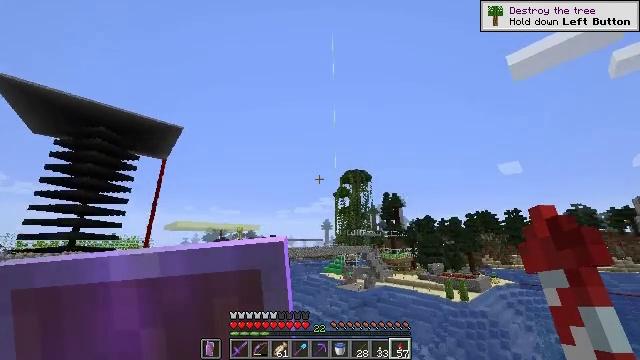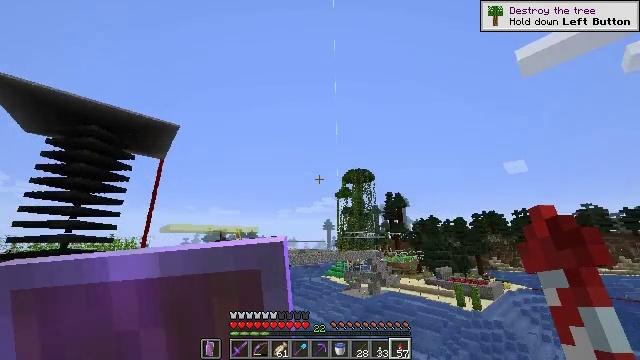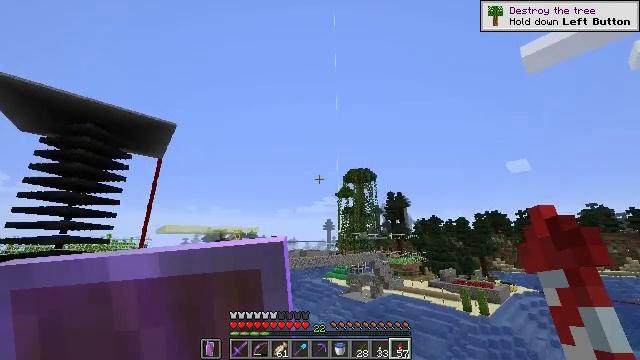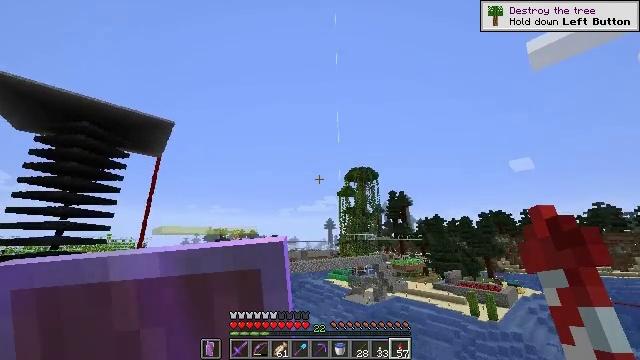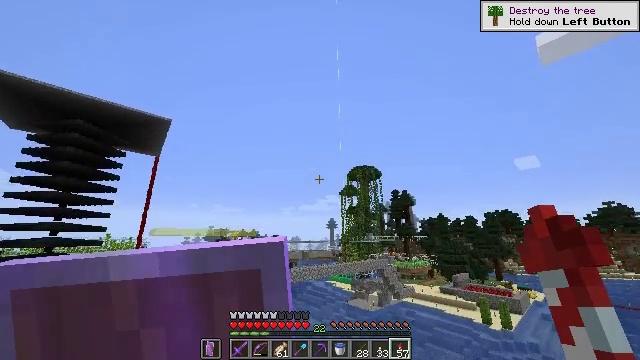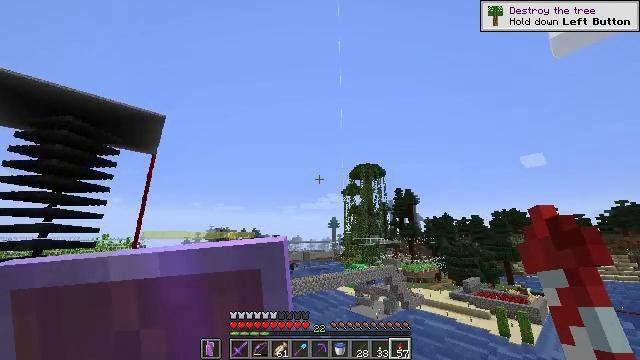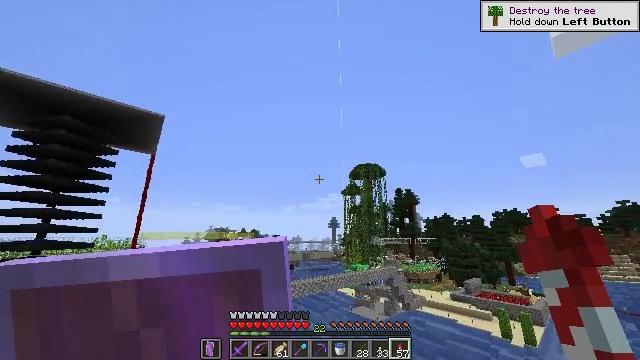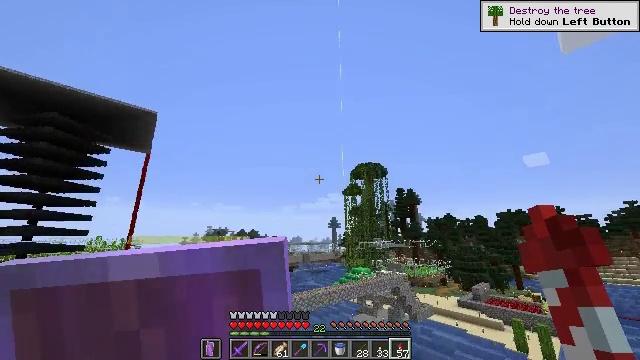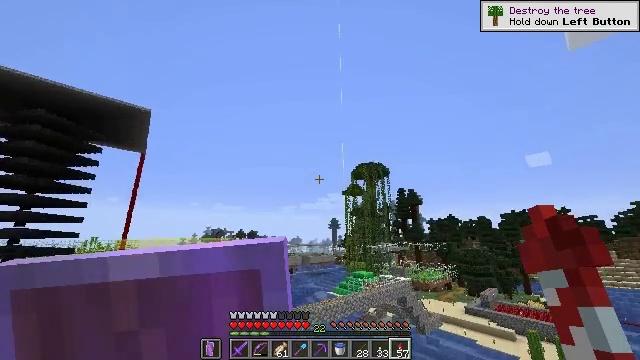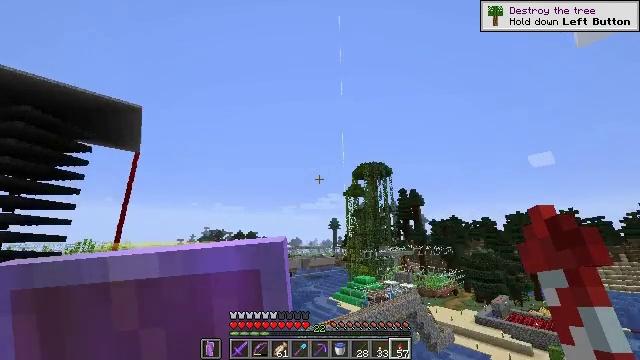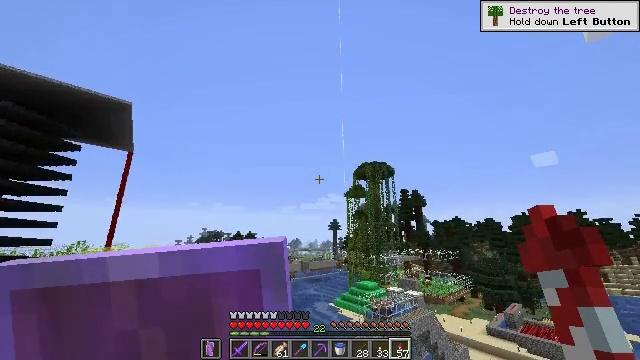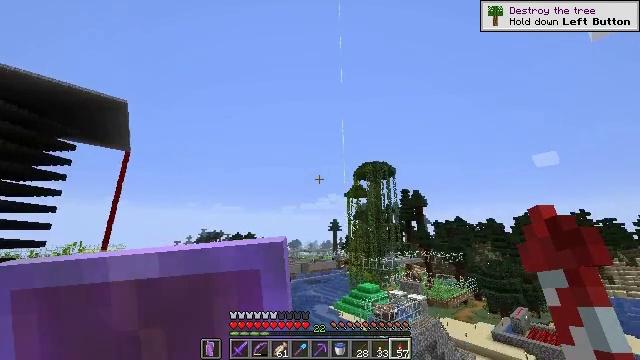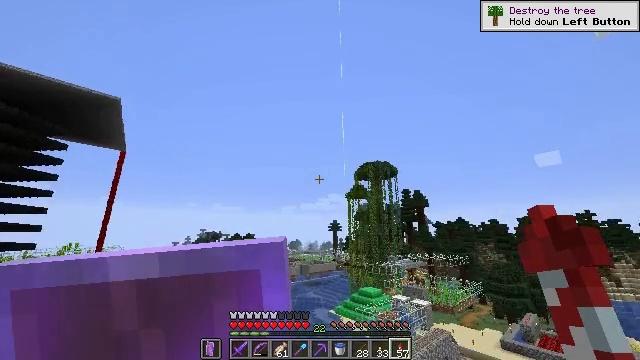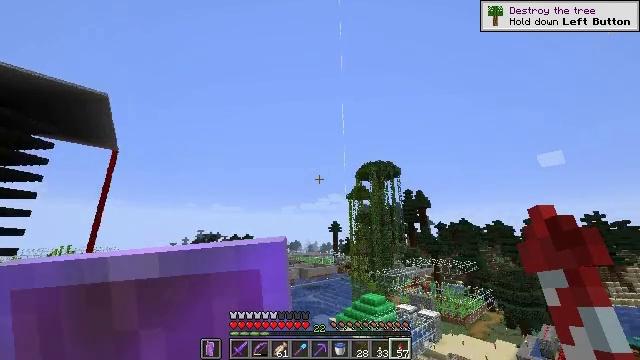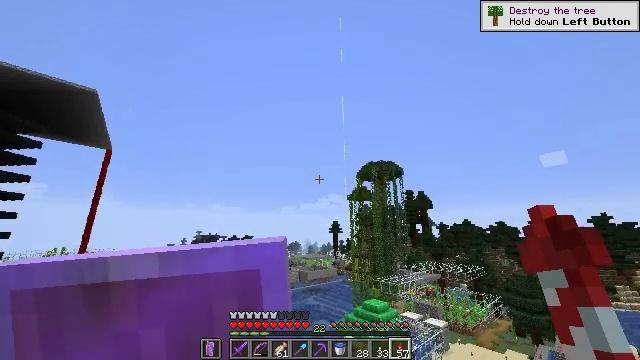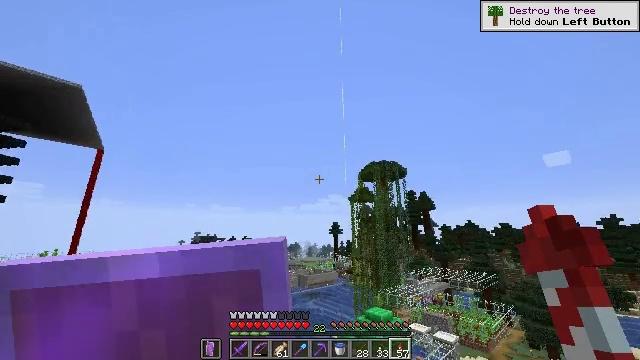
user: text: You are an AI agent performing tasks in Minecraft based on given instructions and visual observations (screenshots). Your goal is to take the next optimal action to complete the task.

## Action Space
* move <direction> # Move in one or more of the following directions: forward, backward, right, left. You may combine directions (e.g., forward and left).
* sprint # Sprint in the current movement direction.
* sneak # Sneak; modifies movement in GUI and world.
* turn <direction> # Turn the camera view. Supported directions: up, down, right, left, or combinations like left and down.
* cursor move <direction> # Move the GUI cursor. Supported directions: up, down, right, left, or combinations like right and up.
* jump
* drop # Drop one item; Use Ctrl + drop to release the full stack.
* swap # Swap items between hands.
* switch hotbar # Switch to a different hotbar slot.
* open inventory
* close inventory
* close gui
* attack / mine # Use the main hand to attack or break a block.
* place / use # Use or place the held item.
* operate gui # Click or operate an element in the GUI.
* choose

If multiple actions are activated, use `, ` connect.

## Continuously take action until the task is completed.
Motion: motion action
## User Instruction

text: Hunt a slime.
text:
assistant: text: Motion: move forward, sprint
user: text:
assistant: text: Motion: move forward, sprint
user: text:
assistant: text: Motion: move forward, sprint
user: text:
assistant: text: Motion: move forward, sprint
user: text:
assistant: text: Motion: move forward, sprint
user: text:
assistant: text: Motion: move forward, sprint
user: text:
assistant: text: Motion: move forward, sprint
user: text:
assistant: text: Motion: move forward, sprint
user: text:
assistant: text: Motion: move forward, sprint
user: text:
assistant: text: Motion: move forward, sprint
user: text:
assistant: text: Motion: move forward, sprint
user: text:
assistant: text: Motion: move forward, sprint
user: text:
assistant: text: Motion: move forward, sprint
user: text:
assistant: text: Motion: move forward, sprint
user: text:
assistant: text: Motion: move forward, sprint
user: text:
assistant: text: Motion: move forward, sprint
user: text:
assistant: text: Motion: move forward, sprint
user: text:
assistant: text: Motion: move forward, sprint
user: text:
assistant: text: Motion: move forward, sprint
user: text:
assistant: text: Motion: move forward, sprint
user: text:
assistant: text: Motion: move forward, sprint
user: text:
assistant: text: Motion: move forward, sprint
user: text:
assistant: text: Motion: move forward, sprint
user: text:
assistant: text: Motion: move forward, sprint
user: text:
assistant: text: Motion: move forward, sprint
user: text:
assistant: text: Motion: move forward, sprint
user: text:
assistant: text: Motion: move forward, sprint
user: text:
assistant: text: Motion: move forward, sprint
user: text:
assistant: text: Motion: move forward, sprint
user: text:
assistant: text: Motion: move forward, sprint